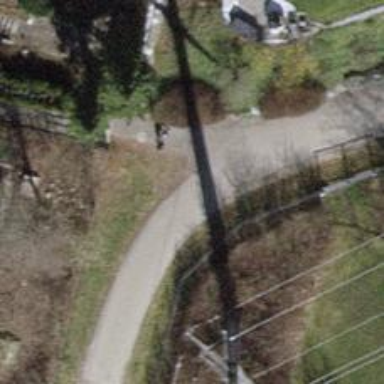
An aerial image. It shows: Cycle barrier.